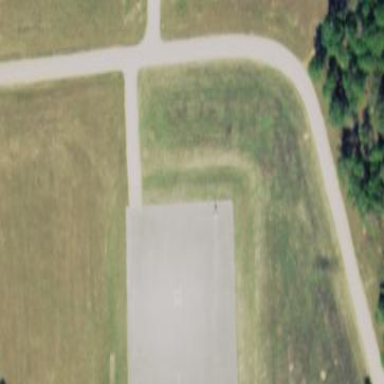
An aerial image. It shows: Image showing helipad at airport.